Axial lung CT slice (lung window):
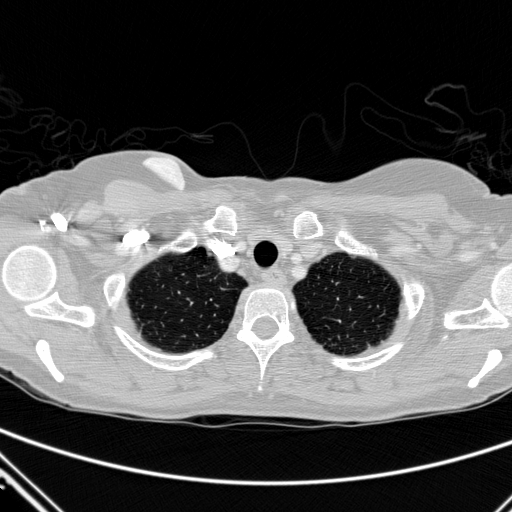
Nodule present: no